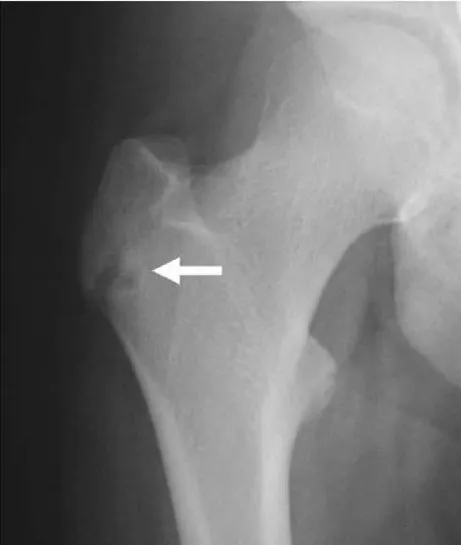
Radiographs show small and round osteolytic lesions (arrows) in the greater trochanter of the right femur.
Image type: radiology (x_ray)